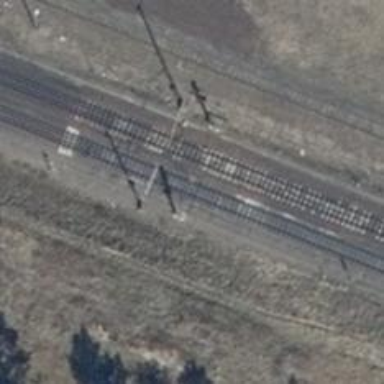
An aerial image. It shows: Railway signal.